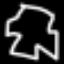
Label: octagon